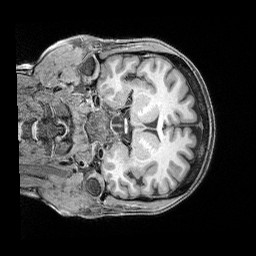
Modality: T1w
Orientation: coronal
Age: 48
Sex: female
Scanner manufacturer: siemens
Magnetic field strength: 3 T
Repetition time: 2.4 s
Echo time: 0.00215 s